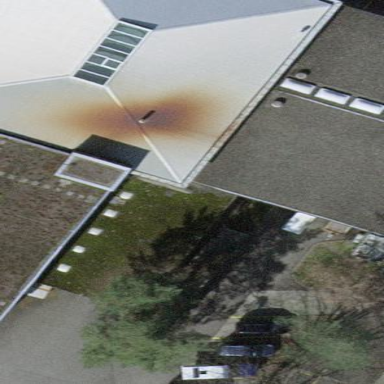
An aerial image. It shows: View of roof of building.